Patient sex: M
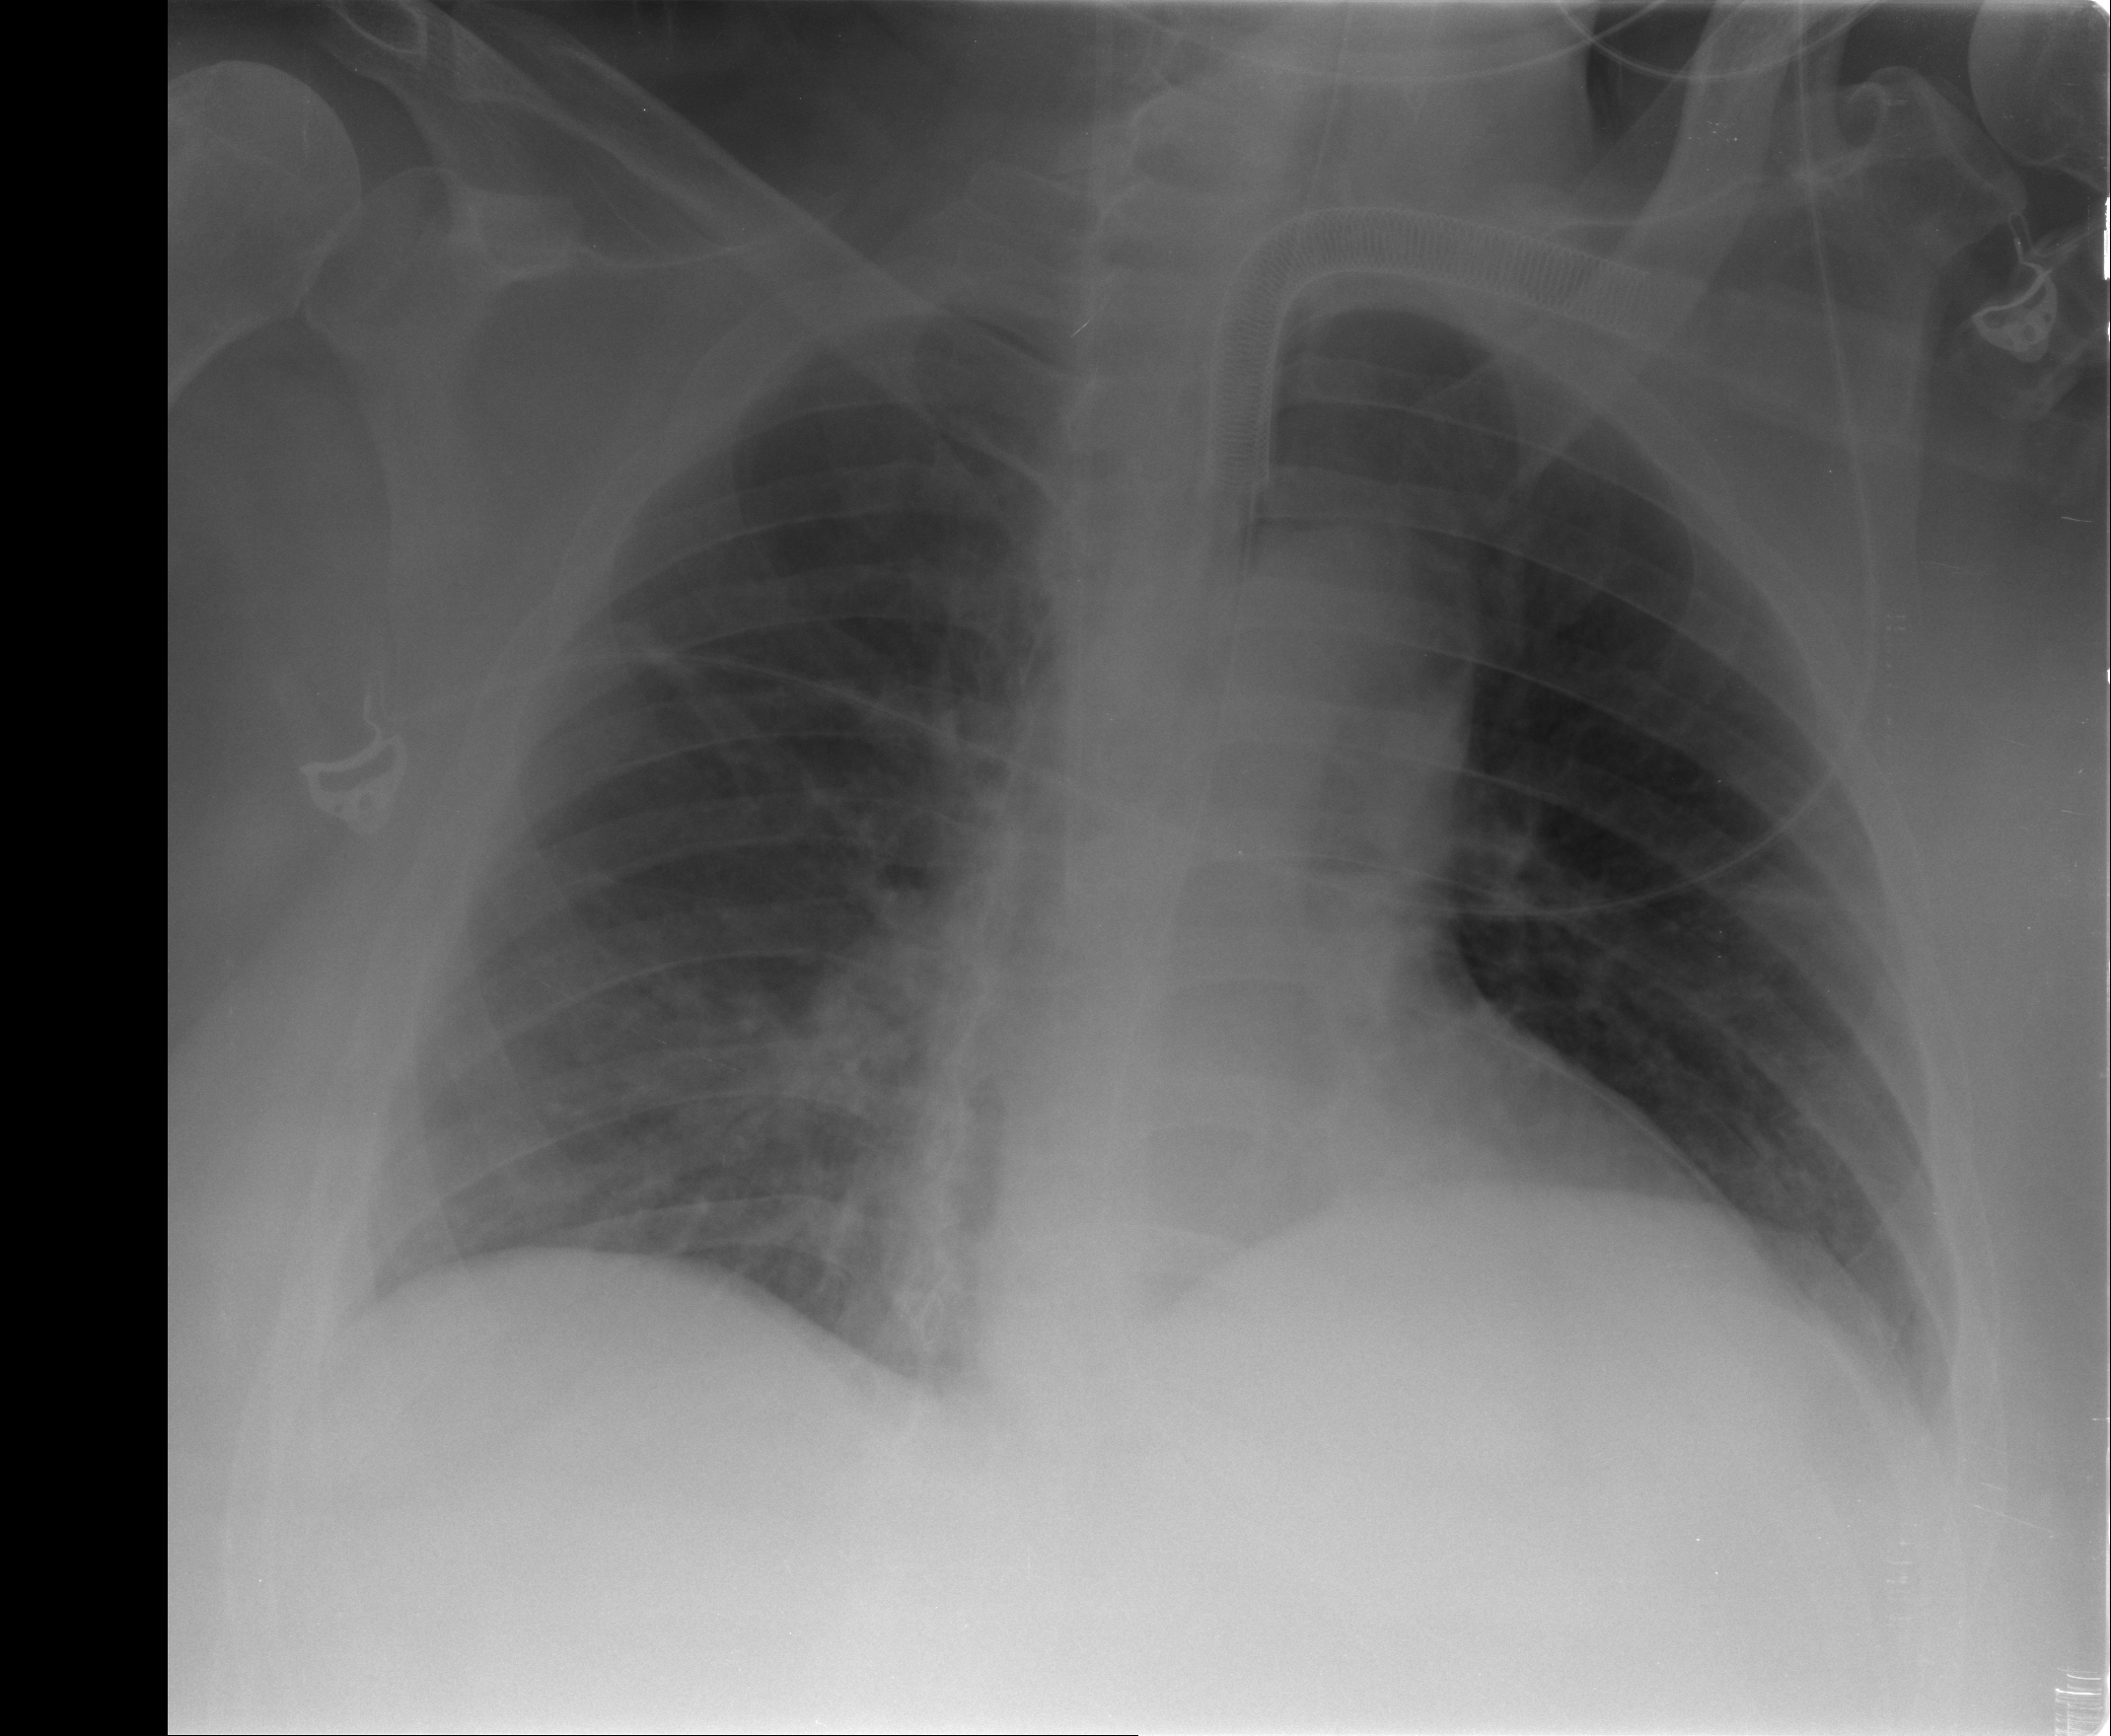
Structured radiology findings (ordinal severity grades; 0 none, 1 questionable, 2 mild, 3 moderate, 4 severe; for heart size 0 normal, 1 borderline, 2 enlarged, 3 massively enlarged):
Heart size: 2
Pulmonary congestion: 0
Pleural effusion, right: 0
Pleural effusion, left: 1
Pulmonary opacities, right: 0
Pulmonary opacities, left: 0
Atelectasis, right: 0
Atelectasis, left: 2